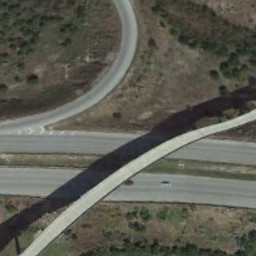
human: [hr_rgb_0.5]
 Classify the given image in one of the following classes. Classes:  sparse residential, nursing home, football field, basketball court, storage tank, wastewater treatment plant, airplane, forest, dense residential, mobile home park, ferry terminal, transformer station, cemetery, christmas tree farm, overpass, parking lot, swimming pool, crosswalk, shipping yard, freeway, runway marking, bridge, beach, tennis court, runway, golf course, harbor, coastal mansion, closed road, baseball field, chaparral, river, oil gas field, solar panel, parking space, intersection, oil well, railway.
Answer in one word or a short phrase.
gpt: overpass